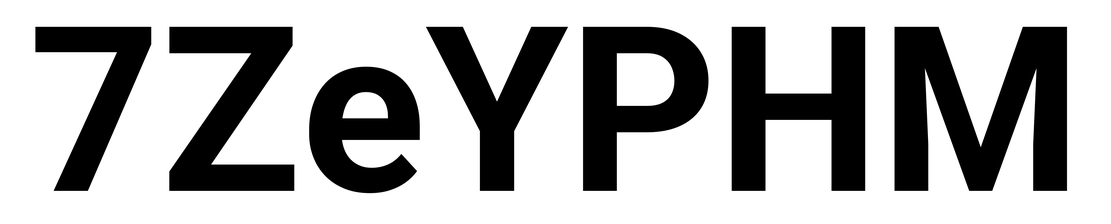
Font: Roboto_Bold